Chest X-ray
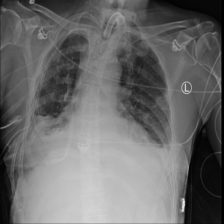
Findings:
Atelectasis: negative
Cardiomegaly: negative
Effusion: negative
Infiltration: negative
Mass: negative
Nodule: negative
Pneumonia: negative
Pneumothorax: negative
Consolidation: negative
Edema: negative
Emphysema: negative
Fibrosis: positive
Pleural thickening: positive
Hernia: negative